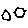
Label: hexagon